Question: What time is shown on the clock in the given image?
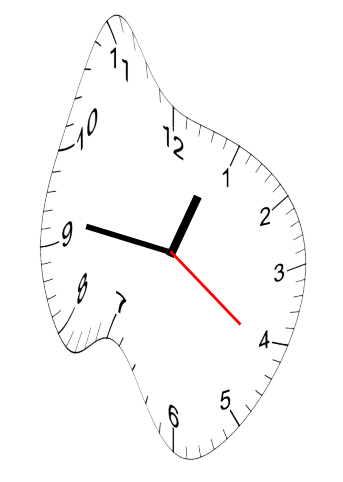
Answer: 12:46:21